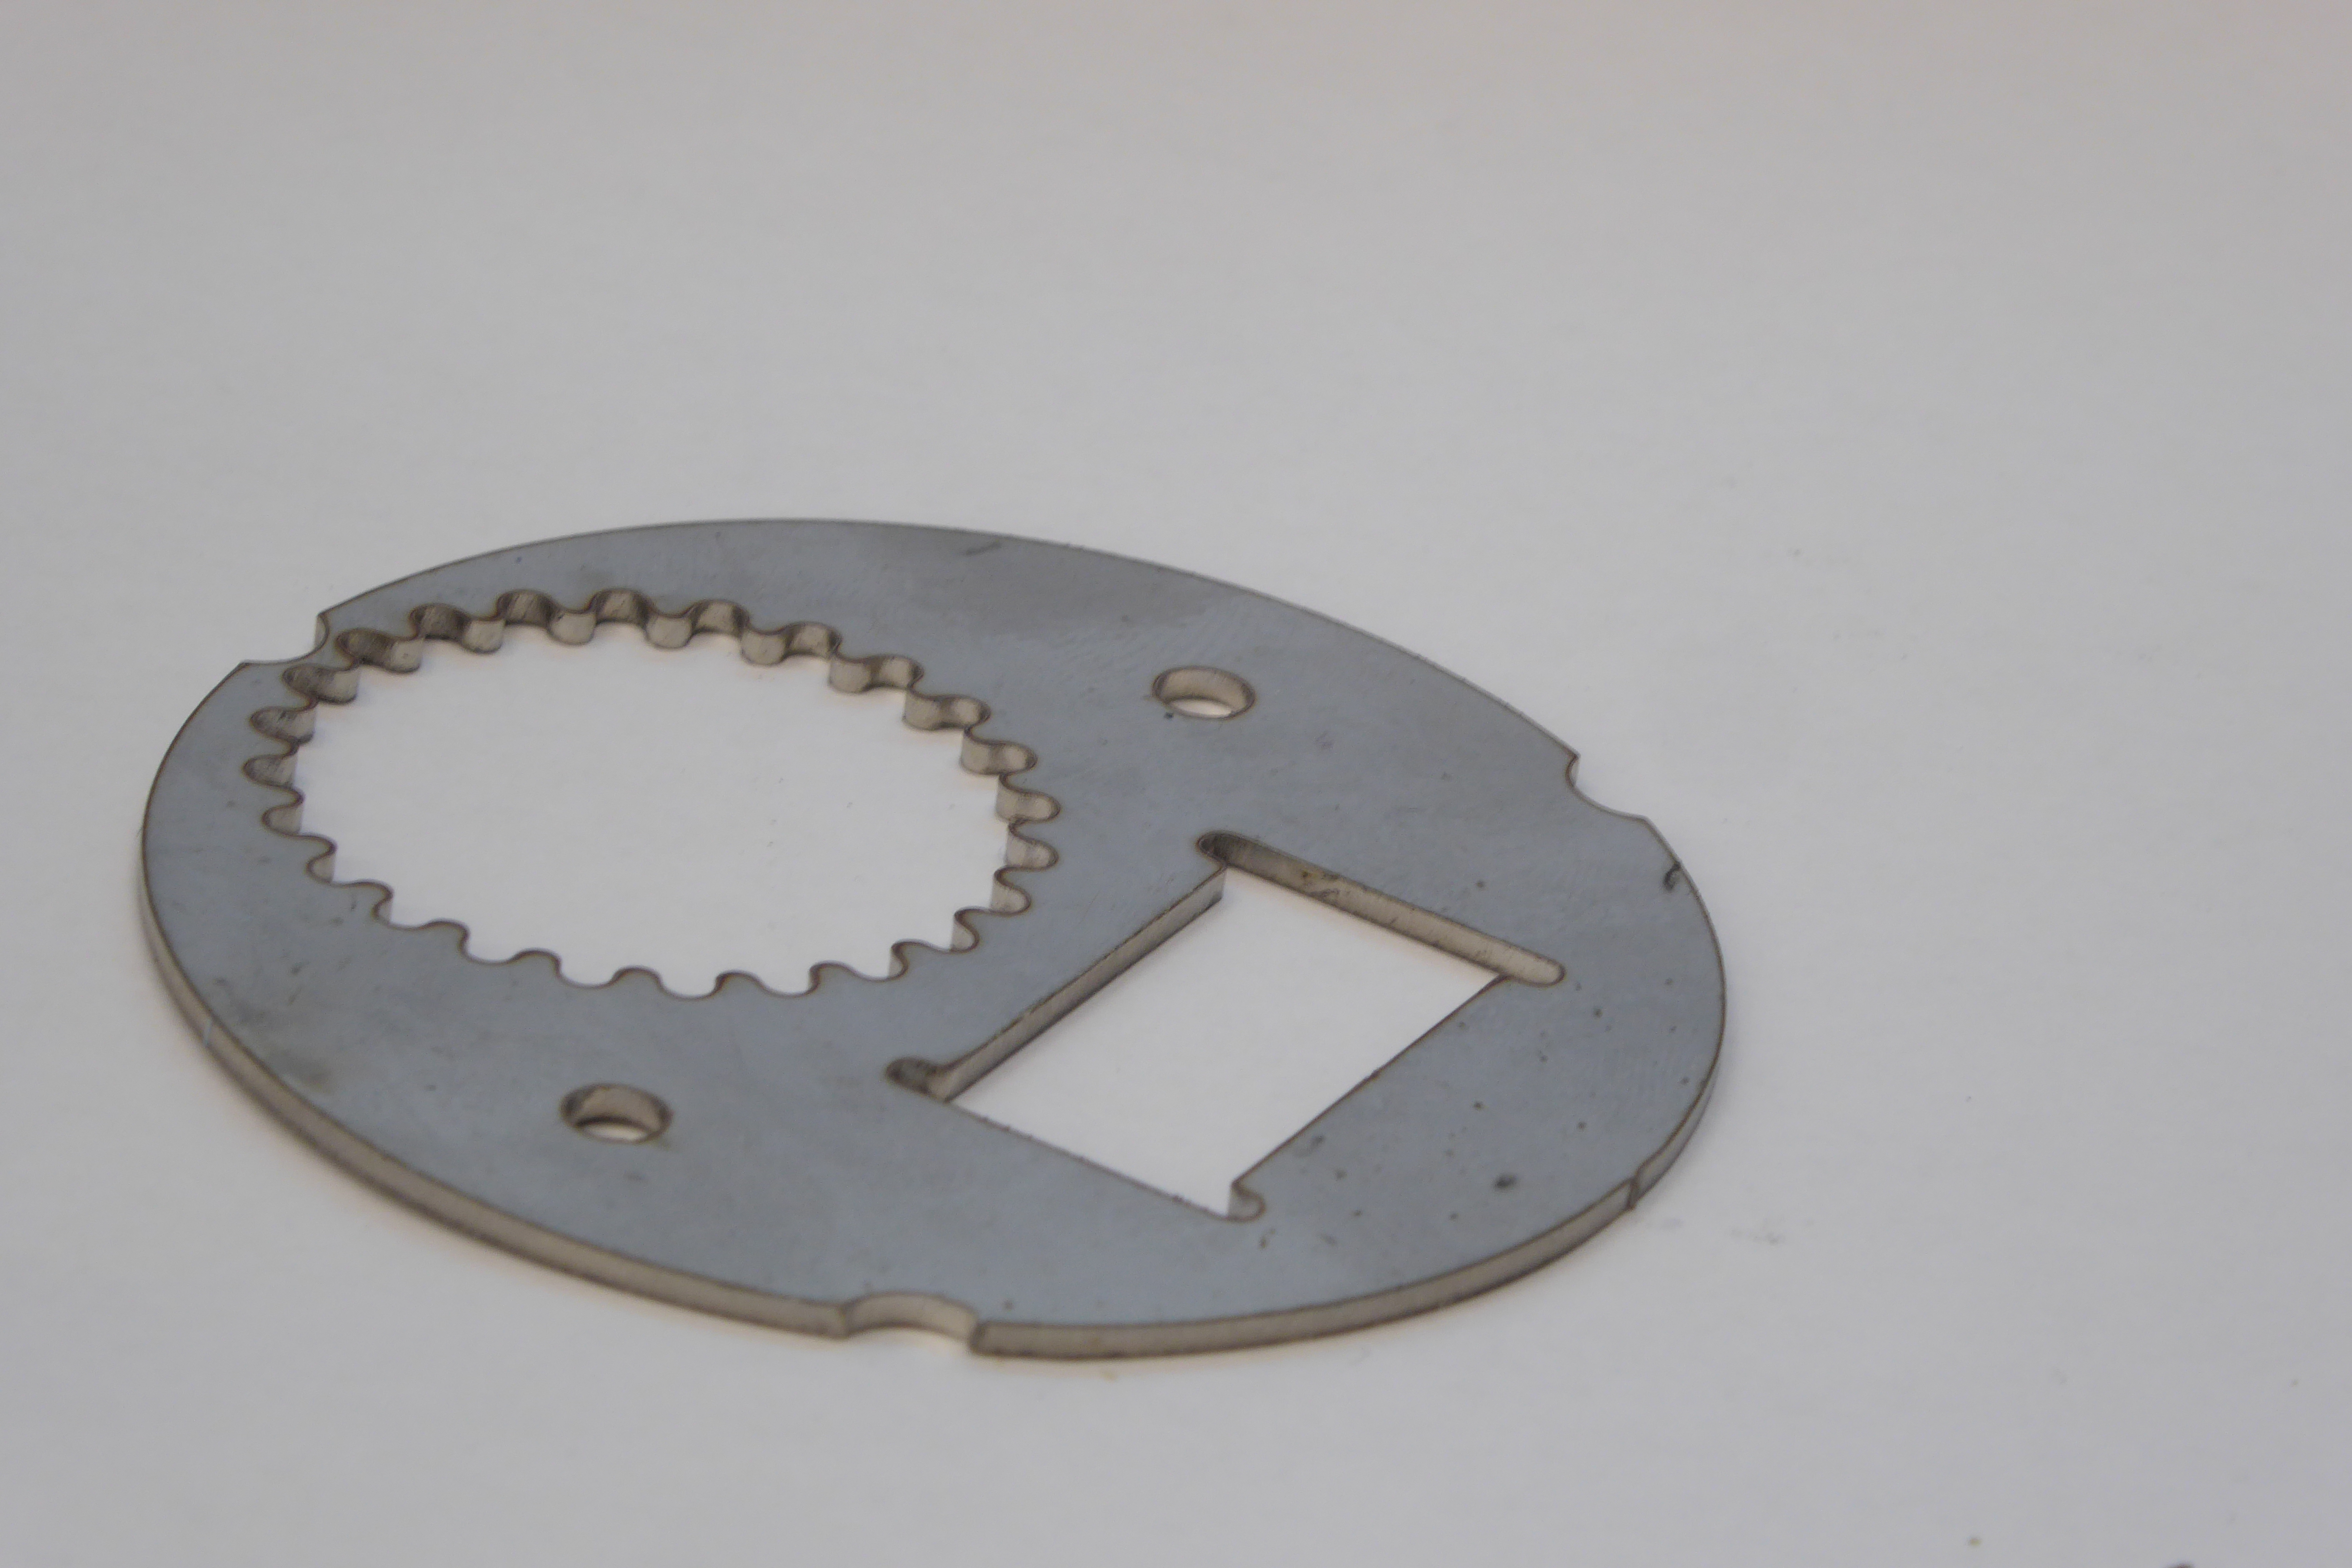
Label: Bottle Opener - Inlay